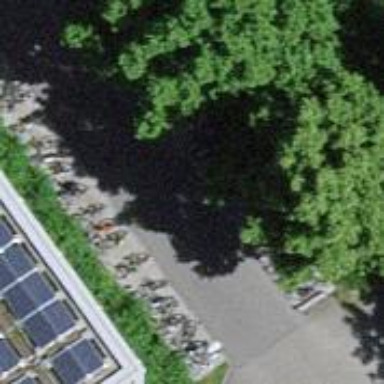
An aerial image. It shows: Bicycle parking area with stands available.